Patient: sex F, age 67
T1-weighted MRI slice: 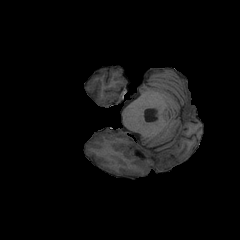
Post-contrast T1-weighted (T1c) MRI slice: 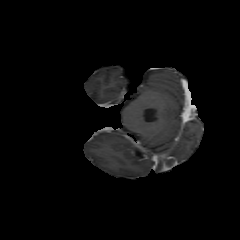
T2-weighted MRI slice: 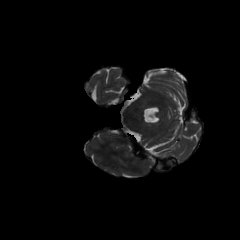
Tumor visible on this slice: no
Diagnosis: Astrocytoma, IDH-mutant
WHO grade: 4